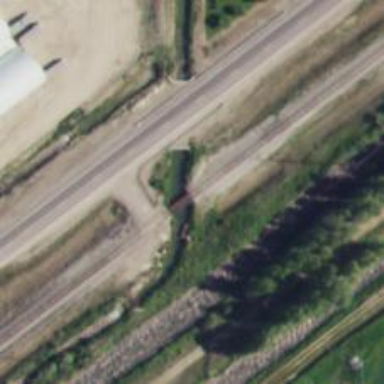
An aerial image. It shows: Railway track.